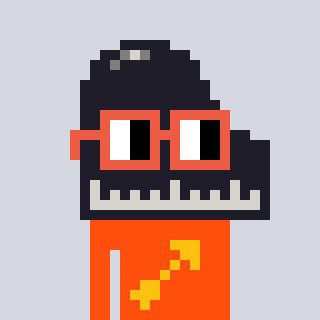
a pixel art character with square orange glasses, a piano-shaped head and a orange-colored body on a cool background